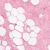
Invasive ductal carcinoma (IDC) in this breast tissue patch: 0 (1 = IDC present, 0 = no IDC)